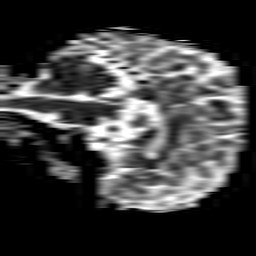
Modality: ADC
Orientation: sagittal
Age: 59
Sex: female
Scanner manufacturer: philips
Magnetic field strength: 1.5 T
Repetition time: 3.398 s
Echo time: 0.06922 s